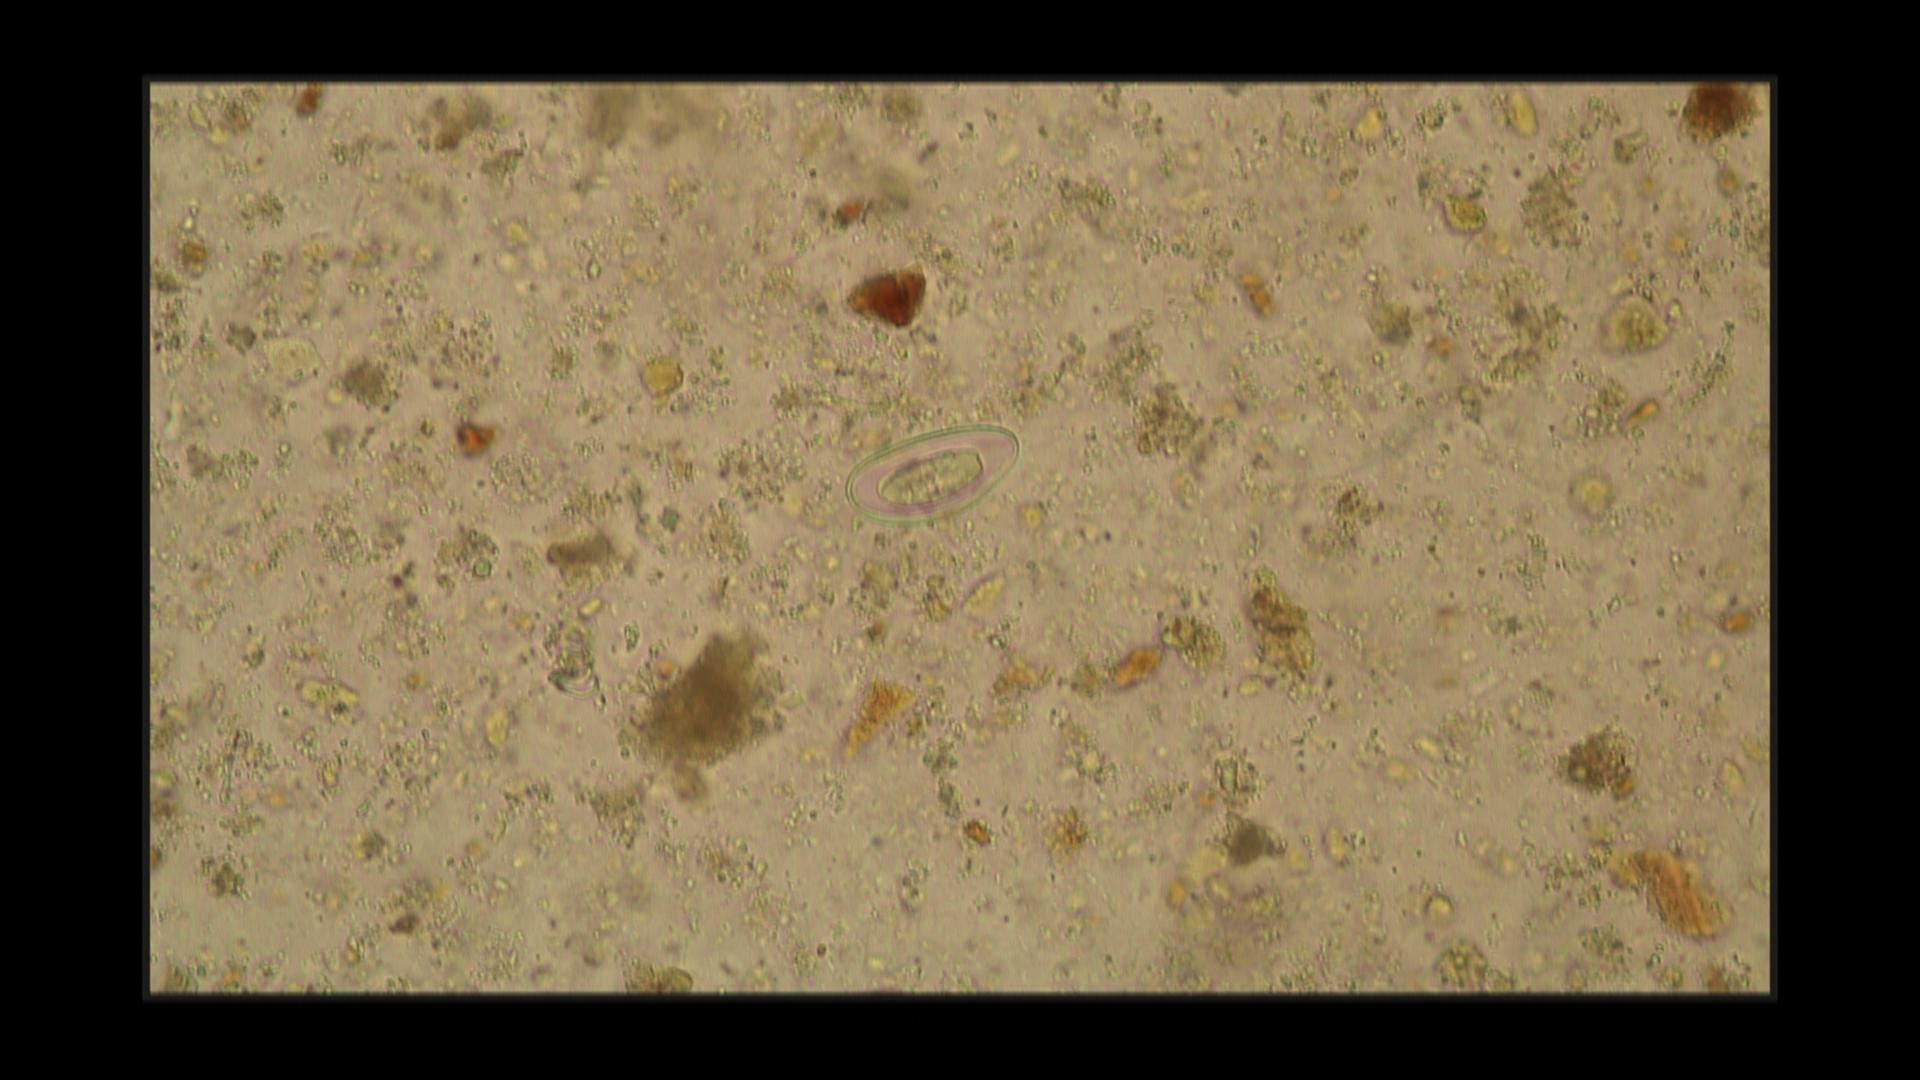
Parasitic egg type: Enterobius vermicularis